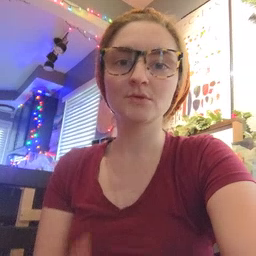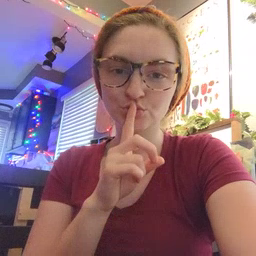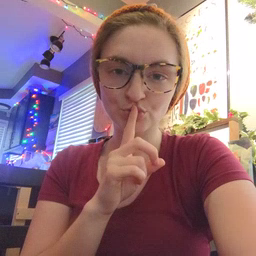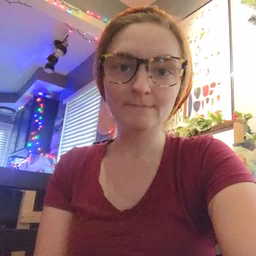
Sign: shhh